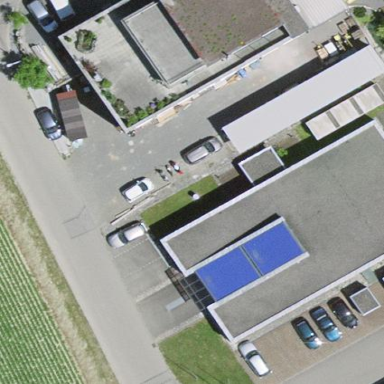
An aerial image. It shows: Flat-roofed building.